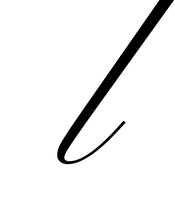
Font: PinyonScript-Regular